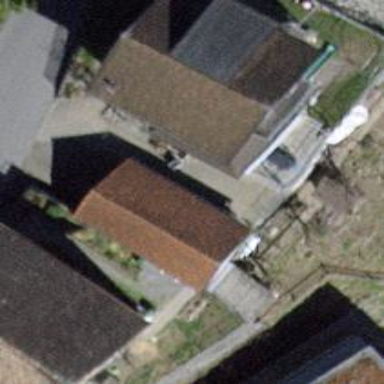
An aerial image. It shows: Garage building.